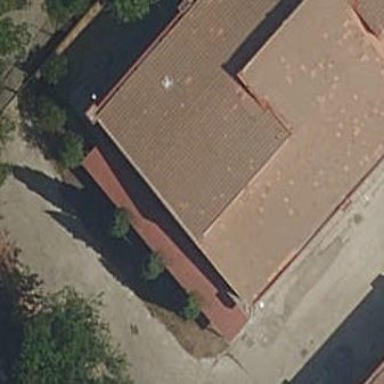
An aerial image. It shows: View of roof of building.